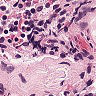
Metastatic tissue present: no